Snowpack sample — Loveland Pass, Silver Plume, Colorado, USA (2/11/26, 12:00 PM MST)
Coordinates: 39.663, -105.886
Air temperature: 35 °F
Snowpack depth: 82 cm
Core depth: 10 cm
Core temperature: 15.8 °F
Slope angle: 13°, slope face: 12°
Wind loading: high
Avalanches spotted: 1
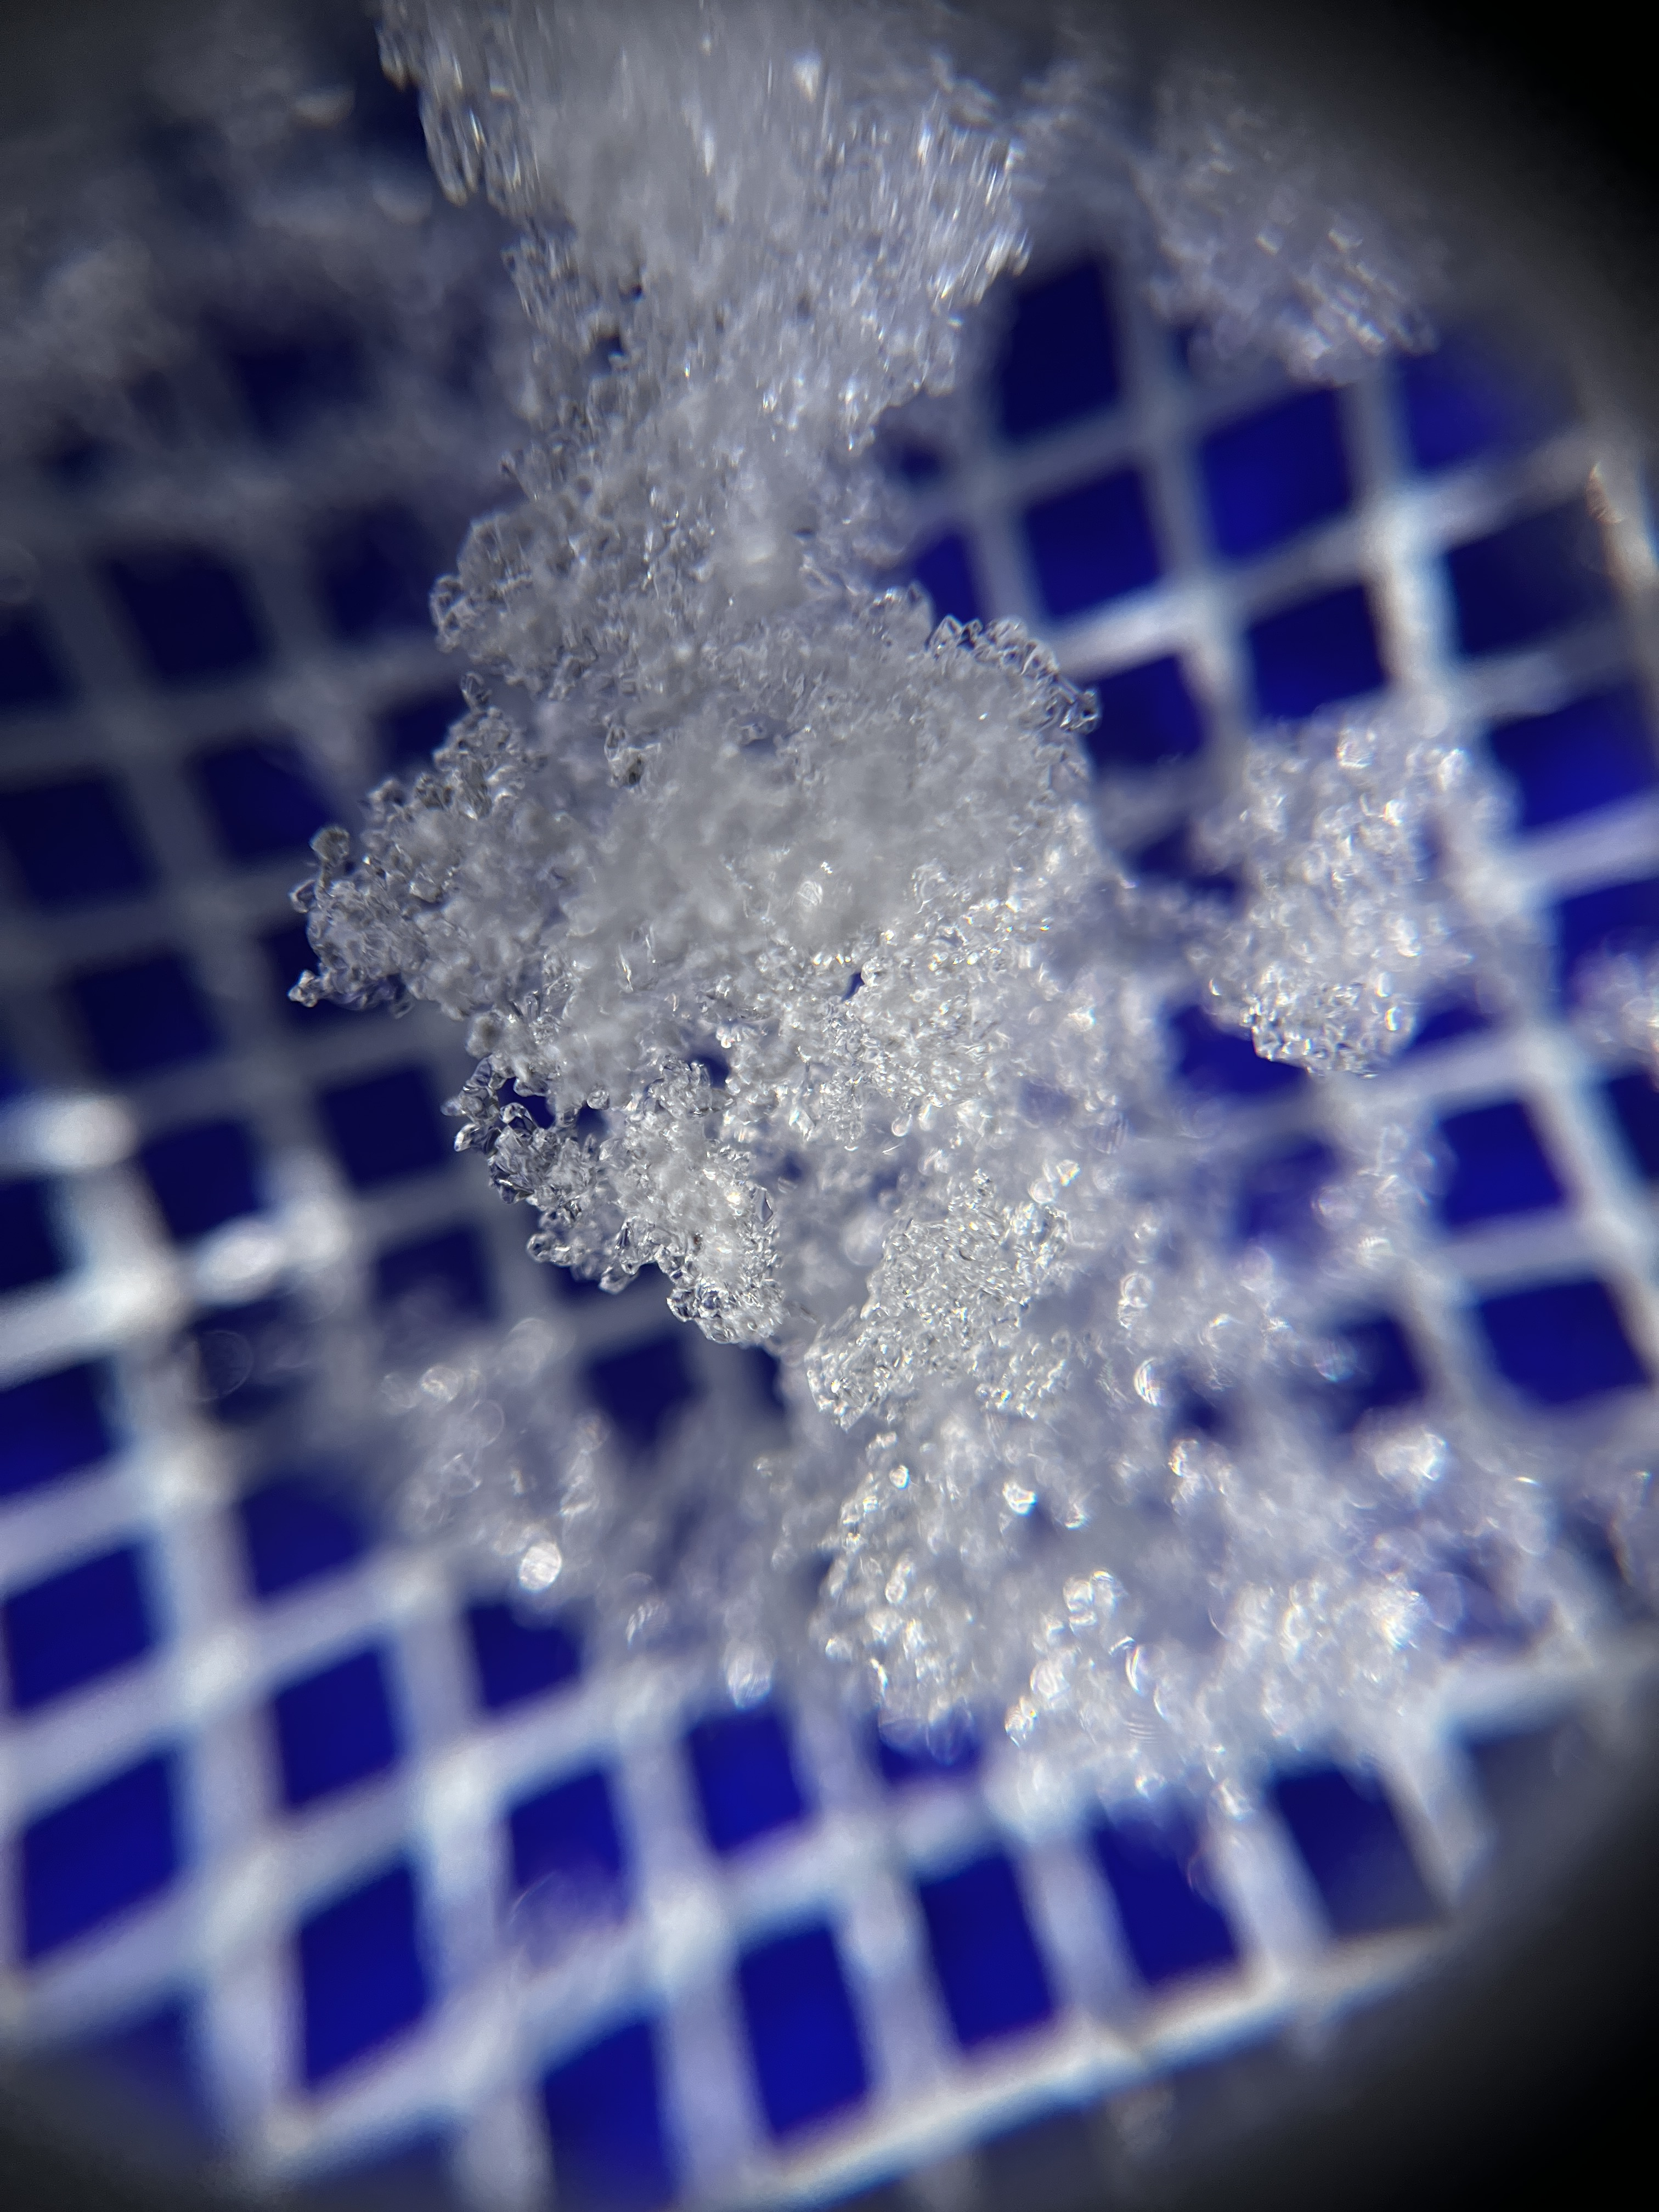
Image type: magnified_profile
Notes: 1 small avalanche spotted on the north side of the bowl, lots of wind loading